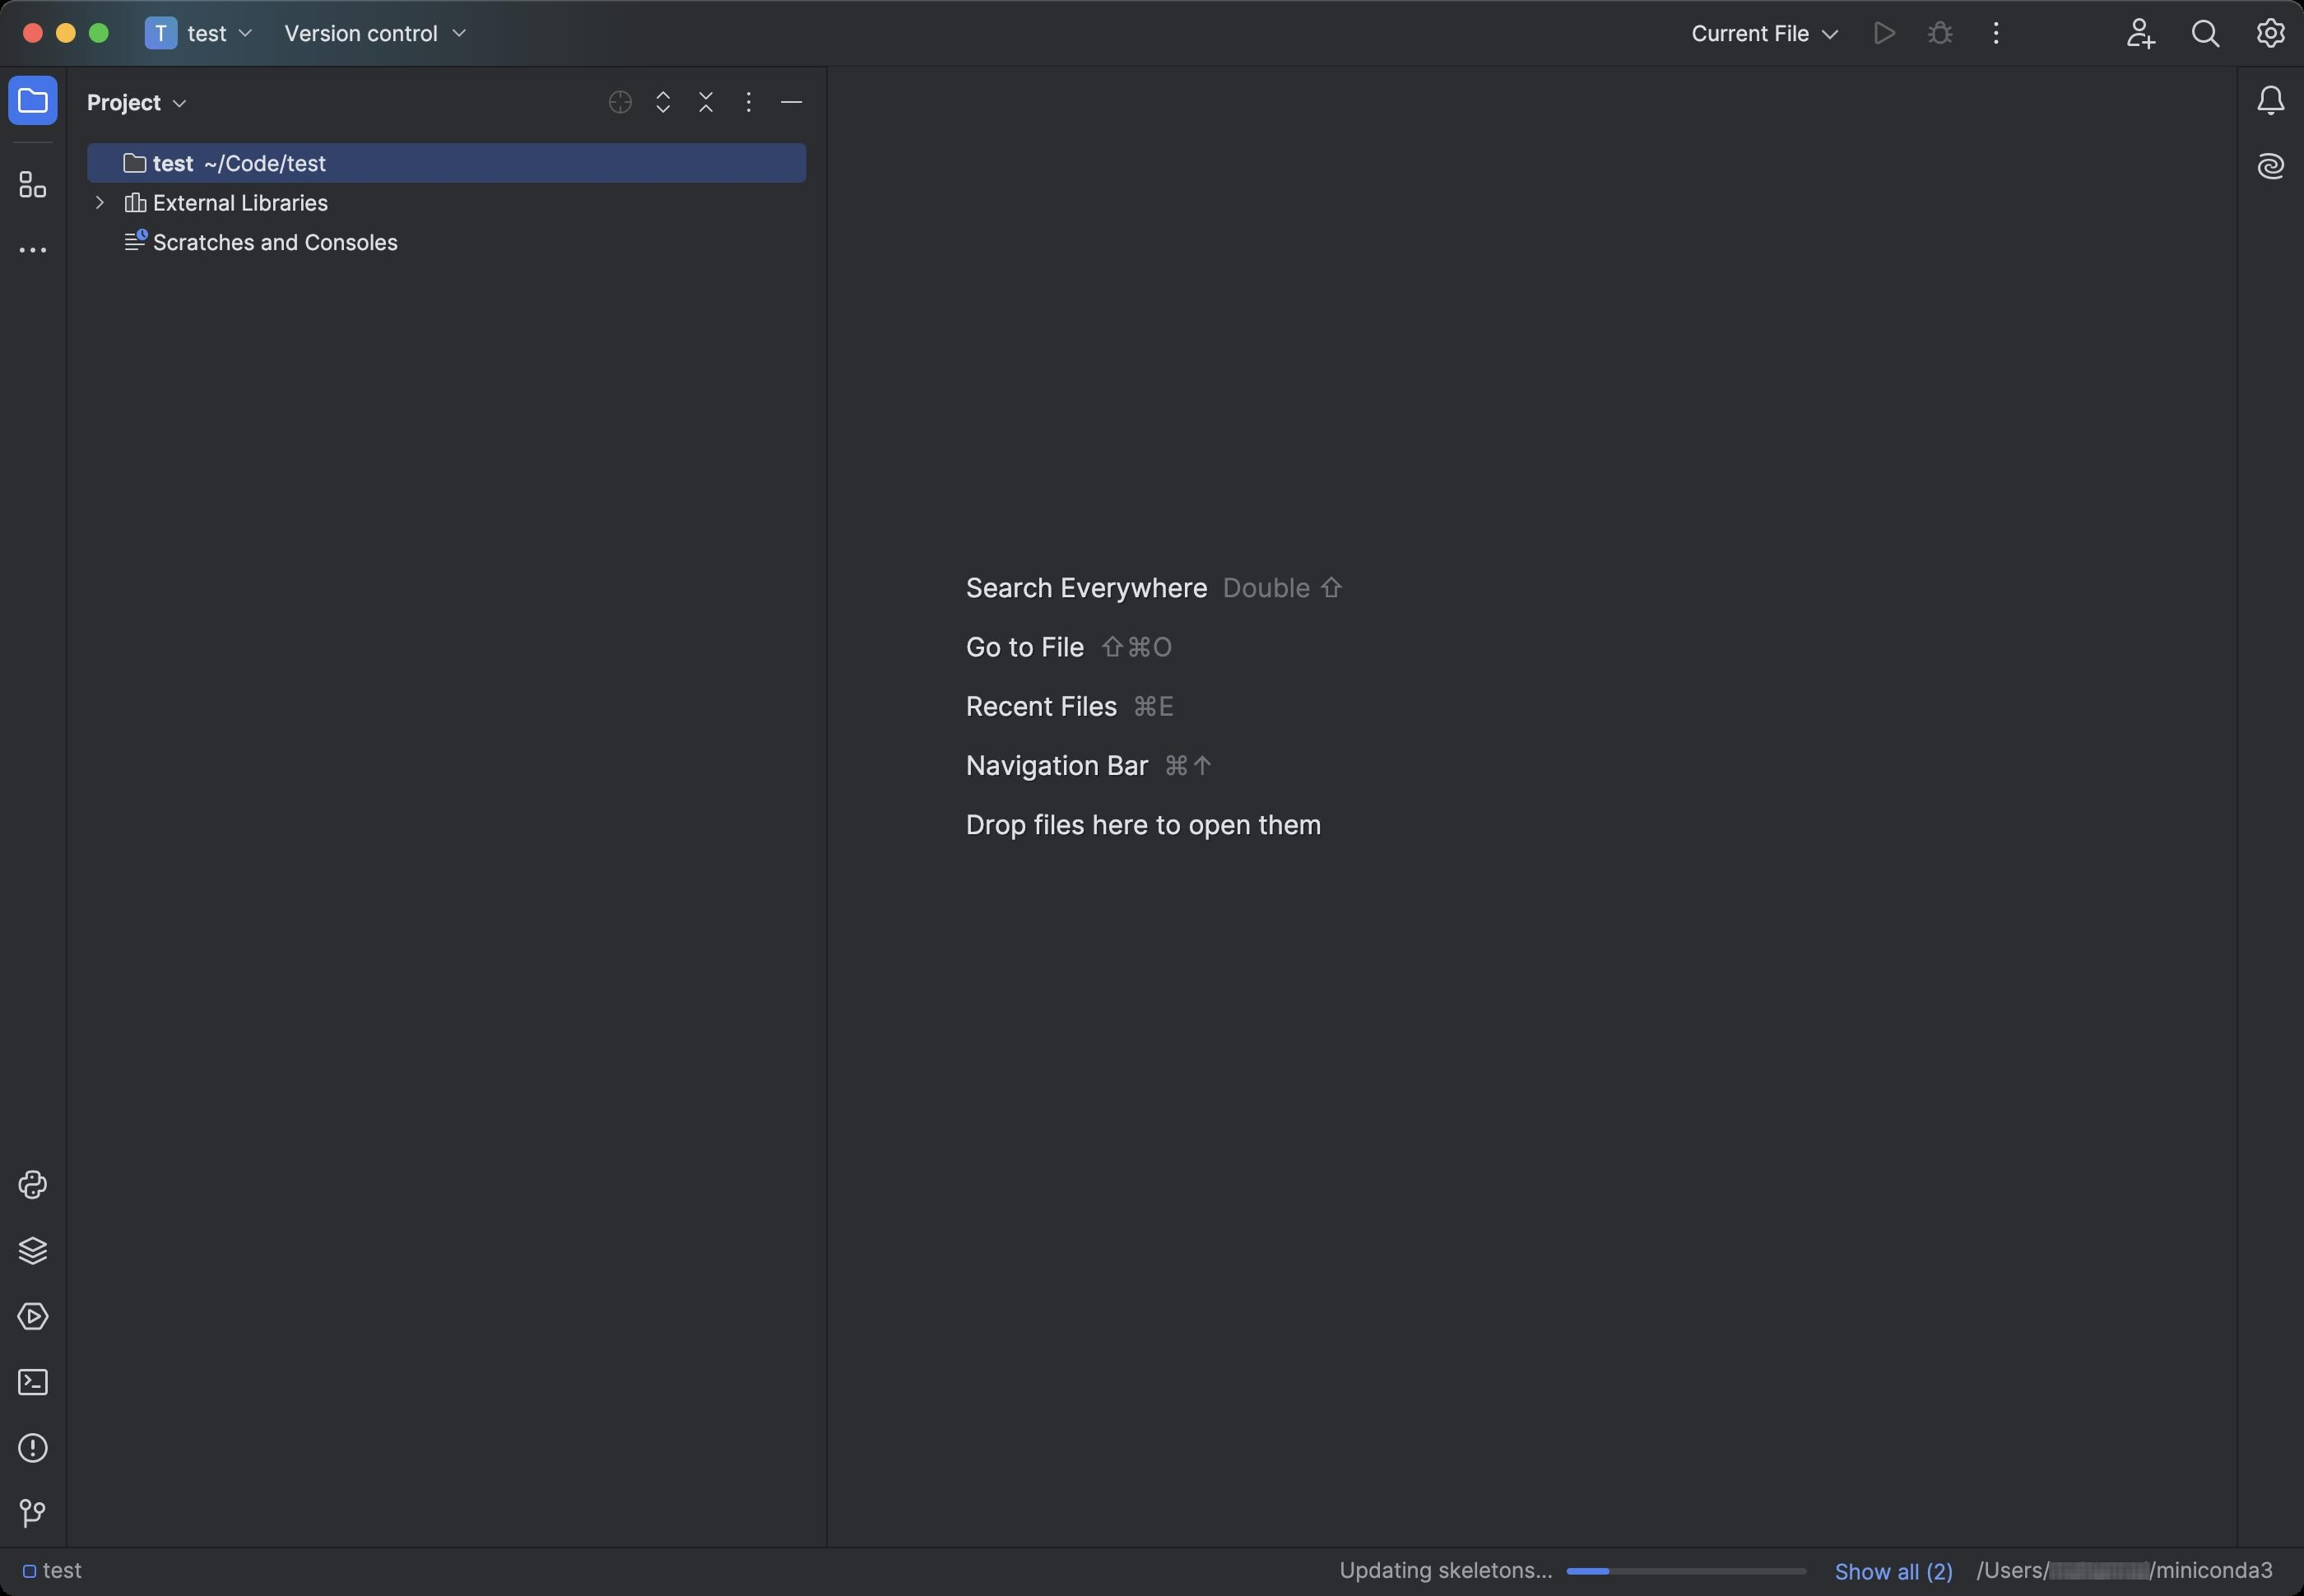
Accessibility tree:
{"name": "test", "role": "AXWindow", "description": null, "role_description": "standard window", "value": null, "position": "164.00;58.00", "size": "1400;970", "children": [{"name": null, "role": "AXGroup", "description": "Root Pane", "role_description": "group", "value": 0, "position": "0.00;0.00", "size": "1400;970", "children": [{"name": null, "role": "AXProgressIndicator", "description": null, "role_description": "progress indicator", "value": 20, "position": "1084.00;890.00", "size": "224;4", "children": []}, {"name": null, "role": "AXButton", "description": "Pause", "role_description": "button", "value": null, "position": "1318.00;884.00", "size": "16;16", "children": []}, {"name": null, "role": "AXButton", "description": "Cancel", "role_description": "button", "value": null, "position": "-164.00;-58.00", "size": "16;16", "children": []}, {"name": null, "role": "AXStaticText", "description": "Indexing...", "role_description": "text", "value": "Indexing...", "position": "1084.00;865.00", "size": "209;14", "children": []}, {"name": null, "role": "AXStaticText", "description": "/Users/[username]/miniconda3/lib/python3.12/unittest/case.py", "role_description": "text", "value": "/Users/[username]/miniconda3/lib/python3.12/unittest/case.py", "position": "1084.00;905.00", "size": "209;14", "children": []}, {"name": null, "role": "AXProgressIndicator", "description": null, "role_description": "progress indicator", "value": 15, "position": "1084.00;825.00", "size": "224;4", "children": []}, {"name": null, "role": "AXButton", "description": "", "role_description": "button", "value": null, "position": "-164.00;-58.00", "size": "0;0", "children": []}, {"name": null, "role": "AXButton", "description": "Cancel", "role_description": "button", "value": null, "position": "1318.00;819.00", "size": "16;16", "children": []}, {"name": null, "role": "AXStaticText", "description": "Updating skeletons...", "role_description": "text", "value": "Updating skeletons...", "position": "1084.00;800.00", "size": "209;14", "children": []}, {"name": null, "role": "AXStaticText", "description": "_typing", "role_description": "text", "value": "_typing", "position": "1084.00;840.00", "size": "209;14", "children": []}, {"name": null, "role": "AXGroup", "description": "Frame Header", "role_description": "group", "value": 0, "position": "0.00;0.00", "size": "1400;40", "children": [{"name": null, "role": "AXGroup", "description": "", "role_description": "group", "value": 0, "position": "78.00;0.00", "size": "1322;40", "children": [{"name": null, "role": "AXGroup", "description": "", "role_description": "group", "value": 0, "position": "78.00;0.00", "size": "215;40", "children": [{"name": null, "role": "AXGroup", "description": "", "role_description": "group", "value": 0, "position": "293.00;5.00", "size": "0;30", "children": []}]}, {"name": null, "role": "AXGroup", "description": "", "role_description": "group", "value": 0, "position": "739.00;0.00", "size": "0;40", "children": []}, {"name": null, "role": "AXGroup", "description": "", "role_description": "group", "value": 0, "position": "998.00;0.00", "size": "402;40", "children": [{"name": null, "role": "AXGroup", "description": "", "role_description": "group", "value": 0, "position": "998.00;0.00", "size": "282;40", "children": [{"name": null, "role": "AXButton", "description": "Current File", "role_description": "button", "value": null, "position": "1010.00;0.00", "size": "118;40", "children": []}, {"name": null, "role": "AXButton", "description": "Cannot run the current file: the editor is not in focus", "role_description": "button", "value": null, "position": "1128.00;0.00", "size": "34;40", "children": []}, {"name": null, "role": "AXButton", "description": "Cannot run the current file: the editor is not in focus", "role_description": "button", "value": null, "position": "1162.00;0.00", "size": "34;40", "children": []}, {"name": null, "role": "AXButton", "description": "More Actions", "role_description": "button", "value": null, "position": "1196.00;0.00", "size": "34;40", "children": []}, {"name": null, "role": "AXButton", "description": null, "role_description": "button", "value": null, "position": "1230.00;0.00", "size": "34;40", "children": []}]}, {"name": null, "role": "AXButton", "description": "Code With Me", "role_description": "button", "value": null, "position": "1280.00;0.00", "size": "40;40", "children": []}, {"name": null, "role": "AXButton", "description": "Search Everywhere", "role_description": "button", "value": null, "position": "1320.00;0.00", "size": "40;40", "children": []}, {"name": null, "role": "AXButton", "description": "", "role_description": "button", "value": null, "position": "1360.00;0.00", "size": "40;40", "children": []}]}]}]}, {"name": null, "role": "AXGroup", "description": "Left Toolbar", "role_description": "group", "value": 0, "position": "0.00;40.00", "size": "41;900", "children": [{"name": null, "role": "AXButton", "description": "Project", "role_description": "button", "value": null, "position": "0.00;41.00", "size": "40;40", "children": []}, {"name": null, "role": "AXButton", "description": "Structure", "role_description": "button", "value": null, "position": "0.00;92.00", "size": "40;40", "children": []}, {"name": null, "role": "AXButton", "description": "More", "role_description": "button", "value": null, "position": "0.00;132.00", "size": "40;40", "children": []}, {"name": null, "role": "AXButton", "description": "Problems", "role_description": "button", "value": null, "position": "0.00;860.00", "size": "40;40", "children": []}, {"name": null, "role": "AXButton", "description": "Terminal", "role_description": "button", "value": null, "position": "0.00;820.00", "size": "40;40", "children": []}, {"name": null, "role": "AXButton", "description": "Python Console", "role_description": "button", "value": null, "position": "0.00;700.00", "size": "40;40", "children": []}, {"name": null, "role": "AXButton", "description": "Python Packages", "role_description": "button", "value": null, "position": "0.00;740.00", "size": "40;40", "children": []}, {"name": null, "role": "AXButton", "description": "Version Control", "role_description": "button", "value": null, "position": "0.00;900.00", "size": "40;40", "children": []}, {"name": null, "role": "AXButton", "description": "Services", "role_description": "button", "value": null, "position": "0.00;780.00", "size": "40;40", "children": []}]}, {"name": null, "role": "AXGroup", "description": "Right Toolbar", "role_description": "group", "value": 0, "position": "1359.00;40.00", "size": "41;900", "children": [{"name": null, "role": "AXButton", "description": "Notifications", "role_description": "button", "value": null, "position": "1360.00;41.00", "size": "40;40", "children": []}, {"name": null, "role": "AXButton", "description": "AI Assistant", "role_description": "button", "value": null, "position": "1360.00;81.00", "size": "40;40", "children": []}, {"name": null, "role": "AXButton", "description": "More", "role_description": "button", "value": null, "position": "-164.00;-58.00", "size": "0;0", "children": []}]}, {"name": null, "role": "AXGroup", "description": "Project Tool Window", "role_description": "group", "value": 0, "position": "41.00;40.00", "size": "462;900", "children": [{"name": null, "role": "AXStaticText", "description": "Project", "role_description": "text", "value": "Project", "position": "-164.00;-58.00", "size": "0;42", "children": []}, {"name": null, "role": "AXButton", "description": "Project", "role_description": "button", "value": null, "position": "41.00;41.00", "size": "76;42", "children": []}, {"name": null, "role": "AXGroup", "description": "", "role_description": "group", "value": 0, "position": "117.00;62.00", "size": "0;0", "children": []}, {"name": null, "role": "AXGroup", "description": "Action Toolbar", "role_description": "group", "value": 0, "position": "352.00;50.00", "size": "150;24", "children": [{"name": null, "role": "AXButton", "description": "Select Opened File (⌥F1, 1)", "role_description": "button", "value": null, "position": "364.00;50.00", "size": "26;24", "children": []}, {"name": null, "role": "AXButton", "description": "Expand Subtree", "role_description": "button", "value": null, "position": "390.00;50.00", "size": "26;24", "children": []}, {"name": null, "role": "AXButton", "description": "Collapse All", "role_description": "button", "value": null, "position": "416.00;50.00", "size": "26;24", "children": []}, {"name": null, "role": "AXButton", "description": "Options", "role_description": "button", "value": null, "position": "442.00;50.00", "size": "26;24", "children": []}, {"name": null, "role": "AXButton", "description": "Hide", "role_description": "button", "value": null, "position": "468.00;50.00", "size": "26;24", "children": []}]}, {"name": null, "role": "AXScrollArea", "description": null, "role_description": "scroll area", "value": 0, "position": "41.00;83.00", "size": "461;857", "children": [{"name": null, "role": "AXOutline", "description": "Project structure tree", "role_description": "outline", "value": 0, "position": "41.00;83.00", "size": "461;857", "children": [{"name": null, "role": "AXRow", "description": "test  ~/Code/test", "role_description": "row", "value": 0, "position": "72.00;87.00", "size": "130;24", "children": [{"name": null, "role": "AXStaticText", "description": "test  ~/Code/test", "role_description": "text", "value": 0, "position": "72.00;87.00", "size": "130;24", "children": []}]}, {"name": null, "role": "AXRow", "description": "External Libraries", "role_description": "row", "value": 0, "position": "72.00;111.00", "size": "131;24", "children": [{"name": null, "role": "AXStaticText", "description": "External Libraries", "role_description": "text", "value": 0, "position": "72.00;111.00", "size": "131;24", "children": []}]}, {"name": null, "role": "AXRow", "description": "Scratches and Consoles", "role_description": "row", "value": 0, "position": "72.00;135.00", "size": "173;24", "children": [{"name": null, "role": "AXStaticText", "description": "Scratches and Consoles", "role_description": "text", "value": 0, "position": "72.00;135.00", "size": "173;24", "children": []}]}]}, {"name": null, "role": "AXScrollBar", "description": null, "role_description": "scroll bar", "value": 0, "position": "-164.00;-58.00", "size": "0;0", "children": []}, {"name": null, "role": "AXScrollBar", "description": null, "role_description": "scroll bar", "value": 0, "position": "-164.00;-58.00", "size": "0;0", "children": []}]}]}, {"name": null, "role": "AXGroup", "description": "Status Bar", "role_description": "group", "value": 0, "position": "0.00;940.00", "size": "1400;30", "children": [{"name": null, "role": "AXScrollArea", "description": null, "role_description": "scroll area", "value": 0, "position": "10.00;941.00", "size": "784;29", "children": [{"name": null, "role": "AXGroup", "description": "Navigation Bar", "role_description": "group", "value": 0, "position": "10.00;944.00", "size": "780;22", "children": [{"name": null, "role": "AXButton", "description": "test", "role_description": "button", "value": null, "position": "10.00;944.00", "size": "44;21", "children": []}]}, {"name": null, "role": "AXScrollBar", "description": null, "role_description": "scroll bar", "value": 0, "position": "-164.00;-58.00", "size": "0;0", "children": []}, {"name": null, "role": "AXScrollBar", "description": null, "role_description": "scroll bar", "value": 0, "position": "-164.00;-58.00", "size": "0;0", "children": []}]}, {"name": null, "role": "AXLink", "description": "Show all (2)", "role_description": "link", "value": null, "position": "1114.00;947.00", "size": "74;17", "children": []}, {"name": null, "role": "AXStaticText", "description": "Updating skeletons...", "role_description": "text", "value": "Updating skeletons...", "position": "814.00;947.00", "size": "130;17", "children": []}, {"name": null, "role": "AXProgressIndicator", "description": null, "role_description": "progress indicator", "value": 17, "position": "952.00;947.00", "size": "146;17", "children": []}, {"name": null, "role": "AXButton", "description": "", "role_description": "button", "value": null, "position": "-164.00;-58.00", "size": "0;0", "children": []}, {"name": null, "role": "AXButton", "description": "Cancel", "role_description": "button", "value": null, "position": "-164.00;-58.00", "size": "0;0", "children": []}, {"name": null, "role": "AXStaticText", "description": null, "role_description": "text", "value": null, "position": "-164.00;-58.00", "size": "16;29", "children": []}, {"name": null, "role": "AXStaticText", "description": "Go to Line", "role_description": "text", "value": "Go to Line", "position": "-164.00;-58.00", "size": "16;29", "children": []}, {"name": null, "role": "AXStaticText", "description": null, "role_description": "text", "value": null, "position": "-164.00;-58.00", "size": "0;0", "children": []}, {"name": null, "role": "AXStaticText", "description": null, "role_description": "text", "value": null, "position": "-164.00;-58.00", "size": "0;0", "children": []}, {"name": null, "role": "AXStaticText", "description": null, "role_description": "text", "value": null, "position": "-164.00;-58.00", "size": "0;0", "children": []}, {"name": null, "role": "AXStaticText", "description": "", "role_description": "text", "value": "", "position": "-164.00;-58.00", "size": "0;0", "children": []}, {"name": null, "role": "AXStaticText", "description": "Column selection mode", "role_description": "text", "value": "Column selection mode", "position": "-164.00;-58.00", "size": "0;0", "children": []}, {"name": null, "role": "AXStaticText", "description": null, "role_description": "text", "value": null, "position": "-164.00;-58.00", "size": "10;-12", "children": []}, {"name": null, "role": "AXStaticText", "description": "", "role_description": "text", "value": "", "position": "-164.00;-58.00", "size": "0;-12", "children": []}, {"name": null, "role": "AXStaticText", "description": null, "role_description": "text", "value": null, "position": "-164.00;-58.00", "size": "0;0", "children": []}, {"name": null, "role": "AXStaticText", "description": "/Users/[username]/miniconda3", "role_description": "text", "value": "/Users/[username]/miniconda3", "position": "1193.00;941.00", "size": "197;29", "children": []}, {"name": null, "role": "AXStaticText", "description": "Make file read-only", "role_description": "text", "value": "Make file read-only", "position": "-164.00;-58.00", "size": "16;29", "children": []}, {"name": null, "role": "AXImage", "description": "", "role_description": "image", "value": null, "position": "-164.00;-58.00", "size": "-16;-12", "children": []}]}]}, {"name": null, "role": "AXButton", "description": null, "role_description": "close button", "value": null, "position": "13.00;12.00", "size": "14;16", "children": []}, {"name": null, "role": "AXButton", "description": null, "role_description": "full screen button", "value": null, "position": "53.00;12.00", "size": "14;16", "children": [{"name": null, "role": "AXGroup", "description": null, "role_description": "group", "value": null, "position": "53.00;12.00", "size": "14;16", "children": []}]}, {"name": null, "role": "AXButton", "description": null, "role_description": "minimize button", "value": null, "position": "33.00;12.00", "size": "14;16", "children": []}]}